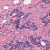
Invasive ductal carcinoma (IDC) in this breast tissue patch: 1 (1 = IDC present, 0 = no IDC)